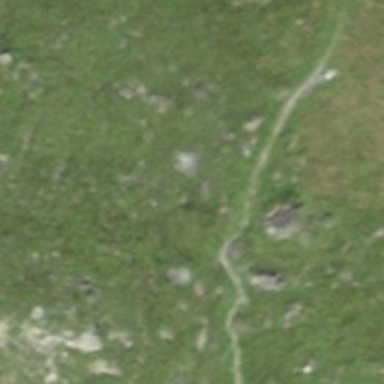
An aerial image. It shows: Path.